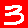
Digit: 3